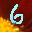
Label: 6